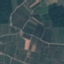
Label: PermanentCrop